Field crop: maize
Growth stage: 1
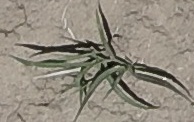
Species: sorghum